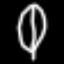
Label: leaf